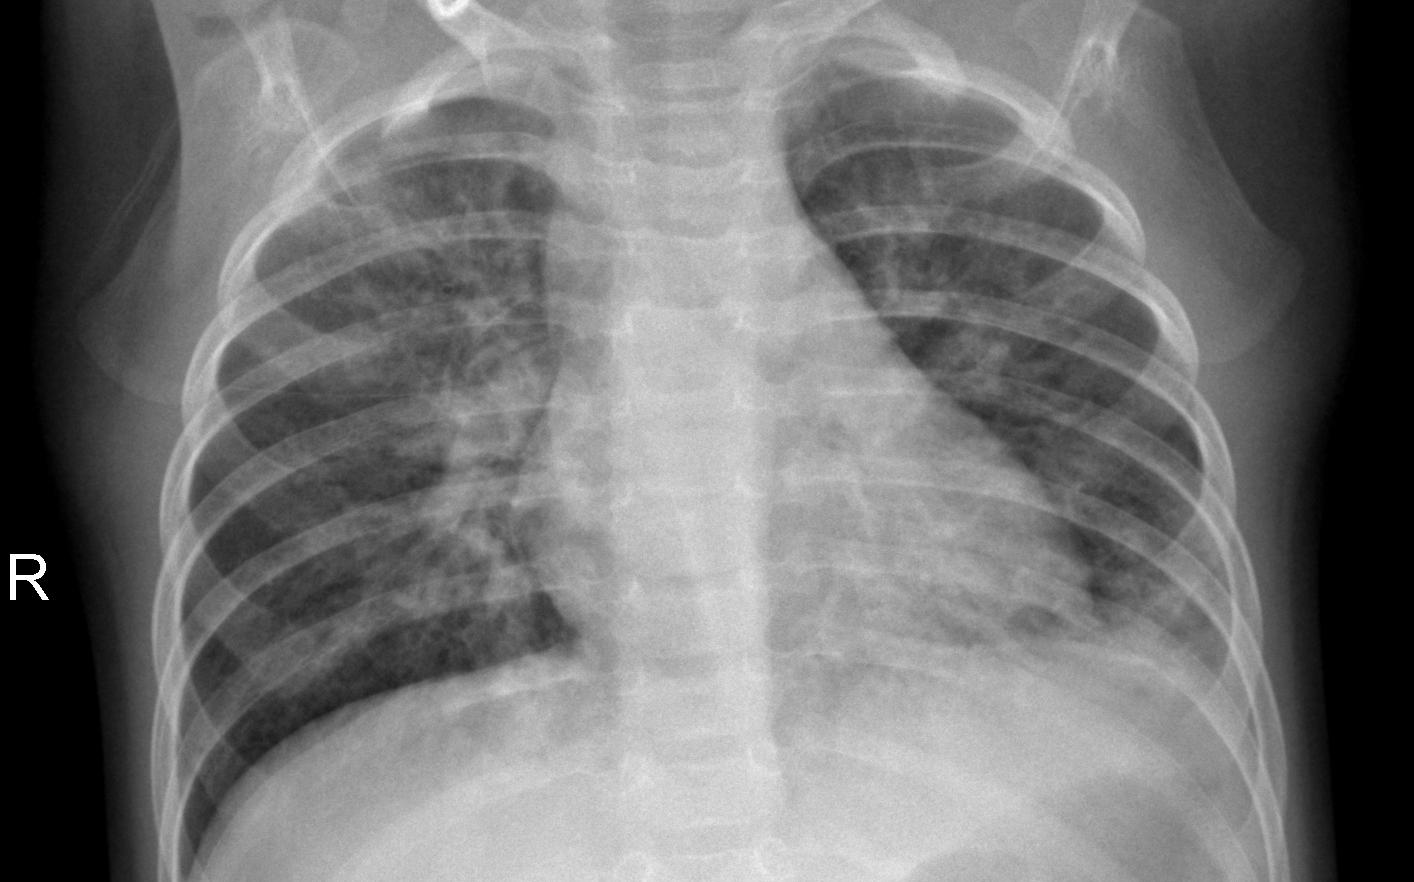
Diagnosis: PNEUMONIA